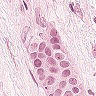
Metastatic tissue present: yes